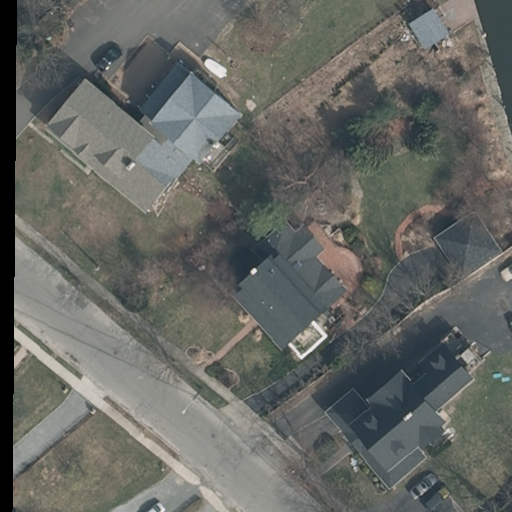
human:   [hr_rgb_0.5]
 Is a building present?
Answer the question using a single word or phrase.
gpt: yes

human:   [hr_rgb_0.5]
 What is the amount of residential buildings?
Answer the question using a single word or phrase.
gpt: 5

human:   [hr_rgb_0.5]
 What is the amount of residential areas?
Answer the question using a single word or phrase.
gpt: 1

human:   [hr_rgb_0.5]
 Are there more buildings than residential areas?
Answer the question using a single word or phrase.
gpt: yes

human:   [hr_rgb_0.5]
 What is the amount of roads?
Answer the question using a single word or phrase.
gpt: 1

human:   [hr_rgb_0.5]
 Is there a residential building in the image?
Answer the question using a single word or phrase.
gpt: yes

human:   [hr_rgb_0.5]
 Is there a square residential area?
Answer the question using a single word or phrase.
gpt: no

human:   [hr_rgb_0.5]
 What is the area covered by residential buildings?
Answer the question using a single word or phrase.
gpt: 1528m2

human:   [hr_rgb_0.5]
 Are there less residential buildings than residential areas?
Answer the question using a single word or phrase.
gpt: no

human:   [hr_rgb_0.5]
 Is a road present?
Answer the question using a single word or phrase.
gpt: yes

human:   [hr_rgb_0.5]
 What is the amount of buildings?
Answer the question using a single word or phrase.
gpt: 7

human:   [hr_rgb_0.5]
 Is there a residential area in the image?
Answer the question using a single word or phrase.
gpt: yes

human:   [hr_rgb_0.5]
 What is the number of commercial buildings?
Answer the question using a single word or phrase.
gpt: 0

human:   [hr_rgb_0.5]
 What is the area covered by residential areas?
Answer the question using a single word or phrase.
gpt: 8109m2

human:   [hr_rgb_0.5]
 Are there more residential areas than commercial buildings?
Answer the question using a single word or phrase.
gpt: yes

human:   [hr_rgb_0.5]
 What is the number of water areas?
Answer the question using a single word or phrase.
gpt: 0

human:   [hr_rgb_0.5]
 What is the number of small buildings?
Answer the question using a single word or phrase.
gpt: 4

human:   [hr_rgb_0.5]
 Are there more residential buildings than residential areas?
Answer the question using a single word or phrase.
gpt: yes

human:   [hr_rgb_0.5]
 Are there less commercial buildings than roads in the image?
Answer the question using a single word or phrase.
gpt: yes

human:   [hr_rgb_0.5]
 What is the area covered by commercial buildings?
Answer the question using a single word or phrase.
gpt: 0m2

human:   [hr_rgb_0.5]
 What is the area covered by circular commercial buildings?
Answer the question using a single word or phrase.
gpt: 0m2

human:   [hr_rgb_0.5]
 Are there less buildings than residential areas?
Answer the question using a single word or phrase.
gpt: no

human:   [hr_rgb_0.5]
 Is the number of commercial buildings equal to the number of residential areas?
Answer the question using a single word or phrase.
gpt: no

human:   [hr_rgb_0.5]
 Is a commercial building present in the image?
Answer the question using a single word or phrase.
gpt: no

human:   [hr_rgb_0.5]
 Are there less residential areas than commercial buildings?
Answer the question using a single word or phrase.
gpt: no

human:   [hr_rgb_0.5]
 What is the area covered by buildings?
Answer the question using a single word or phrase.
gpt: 1666m2

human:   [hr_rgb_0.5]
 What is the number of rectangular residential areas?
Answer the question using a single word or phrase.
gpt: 1

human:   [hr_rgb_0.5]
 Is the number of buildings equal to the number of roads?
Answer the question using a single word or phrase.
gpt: no

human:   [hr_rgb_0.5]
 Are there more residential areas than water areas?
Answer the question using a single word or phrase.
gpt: yes

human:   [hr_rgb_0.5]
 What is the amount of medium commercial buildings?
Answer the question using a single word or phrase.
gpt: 0

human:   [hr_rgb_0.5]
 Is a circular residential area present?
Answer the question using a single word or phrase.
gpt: no

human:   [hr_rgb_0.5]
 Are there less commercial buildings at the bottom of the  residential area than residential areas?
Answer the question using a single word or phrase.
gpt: yes

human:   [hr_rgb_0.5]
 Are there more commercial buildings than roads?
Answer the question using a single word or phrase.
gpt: no

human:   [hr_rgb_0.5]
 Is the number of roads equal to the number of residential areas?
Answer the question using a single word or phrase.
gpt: yes

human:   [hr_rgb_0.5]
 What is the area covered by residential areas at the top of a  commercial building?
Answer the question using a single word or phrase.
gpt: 0m2

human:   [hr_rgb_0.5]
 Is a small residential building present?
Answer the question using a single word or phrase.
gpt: yes

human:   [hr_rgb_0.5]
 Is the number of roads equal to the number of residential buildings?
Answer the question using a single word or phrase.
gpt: no

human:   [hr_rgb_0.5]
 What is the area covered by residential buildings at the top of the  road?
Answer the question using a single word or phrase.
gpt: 1117m2

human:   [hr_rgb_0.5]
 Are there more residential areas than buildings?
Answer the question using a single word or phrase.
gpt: no

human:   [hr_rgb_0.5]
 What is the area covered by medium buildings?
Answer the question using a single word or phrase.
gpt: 755m2

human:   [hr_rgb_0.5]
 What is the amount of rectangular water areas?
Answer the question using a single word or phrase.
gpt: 0

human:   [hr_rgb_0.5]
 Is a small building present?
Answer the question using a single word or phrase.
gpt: yes

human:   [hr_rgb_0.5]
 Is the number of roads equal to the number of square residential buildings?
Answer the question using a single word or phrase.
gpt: no

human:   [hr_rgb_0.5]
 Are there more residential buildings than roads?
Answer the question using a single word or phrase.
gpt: yes

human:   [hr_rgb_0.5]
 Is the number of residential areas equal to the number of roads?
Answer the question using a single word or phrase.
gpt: yes

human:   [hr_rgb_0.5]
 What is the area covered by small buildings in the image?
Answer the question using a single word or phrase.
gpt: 185m2

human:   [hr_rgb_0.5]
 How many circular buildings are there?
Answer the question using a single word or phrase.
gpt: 0

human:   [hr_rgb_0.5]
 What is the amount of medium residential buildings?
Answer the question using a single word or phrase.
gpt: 2

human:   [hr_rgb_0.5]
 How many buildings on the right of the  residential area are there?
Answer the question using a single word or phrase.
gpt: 3

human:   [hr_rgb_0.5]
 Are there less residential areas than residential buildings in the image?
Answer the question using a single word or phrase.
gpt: yes

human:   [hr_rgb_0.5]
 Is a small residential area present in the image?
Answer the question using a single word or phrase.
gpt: no

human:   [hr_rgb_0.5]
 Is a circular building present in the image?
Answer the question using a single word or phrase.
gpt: no

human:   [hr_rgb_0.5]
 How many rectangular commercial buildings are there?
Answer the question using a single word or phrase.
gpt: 0

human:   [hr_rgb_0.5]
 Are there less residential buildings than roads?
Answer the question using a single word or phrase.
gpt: no

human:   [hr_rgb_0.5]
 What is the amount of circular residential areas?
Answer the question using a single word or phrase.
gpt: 0

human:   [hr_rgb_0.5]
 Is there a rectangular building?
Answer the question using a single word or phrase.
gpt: yes

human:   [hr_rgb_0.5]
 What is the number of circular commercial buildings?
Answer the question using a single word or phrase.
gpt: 0

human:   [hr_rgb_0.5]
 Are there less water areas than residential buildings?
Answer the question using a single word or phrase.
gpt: yes

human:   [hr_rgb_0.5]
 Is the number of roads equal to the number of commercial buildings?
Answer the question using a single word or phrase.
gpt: no

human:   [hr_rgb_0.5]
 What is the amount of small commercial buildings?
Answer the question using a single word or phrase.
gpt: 0

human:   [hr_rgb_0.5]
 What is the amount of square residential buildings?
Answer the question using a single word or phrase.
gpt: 0

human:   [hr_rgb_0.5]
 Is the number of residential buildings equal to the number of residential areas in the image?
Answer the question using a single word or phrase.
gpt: no

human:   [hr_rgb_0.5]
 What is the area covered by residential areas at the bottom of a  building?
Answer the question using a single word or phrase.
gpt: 0m2

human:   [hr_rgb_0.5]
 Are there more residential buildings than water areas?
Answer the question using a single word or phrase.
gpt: yes